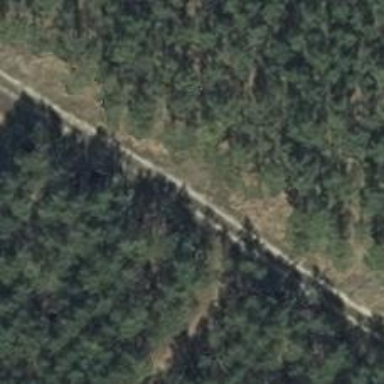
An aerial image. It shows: Sandy track road.